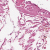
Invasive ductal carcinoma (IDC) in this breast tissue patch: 0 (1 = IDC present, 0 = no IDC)